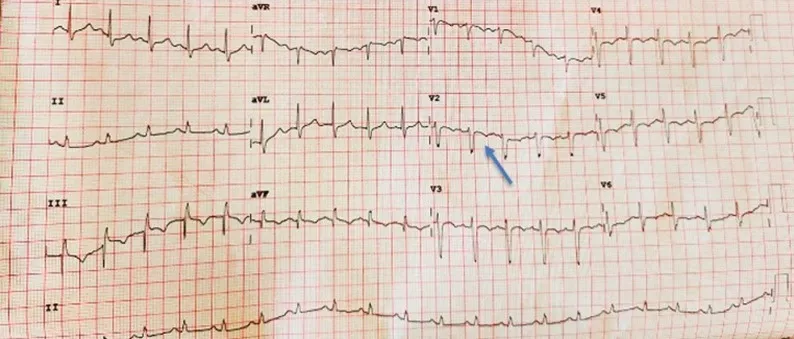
ECG showing nonspecific ST changes and T wave inversion with no ST elevation.
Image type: electrography (ekg)